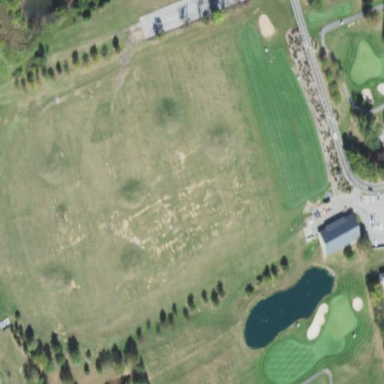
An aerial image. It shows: Driving range for golf on grass.